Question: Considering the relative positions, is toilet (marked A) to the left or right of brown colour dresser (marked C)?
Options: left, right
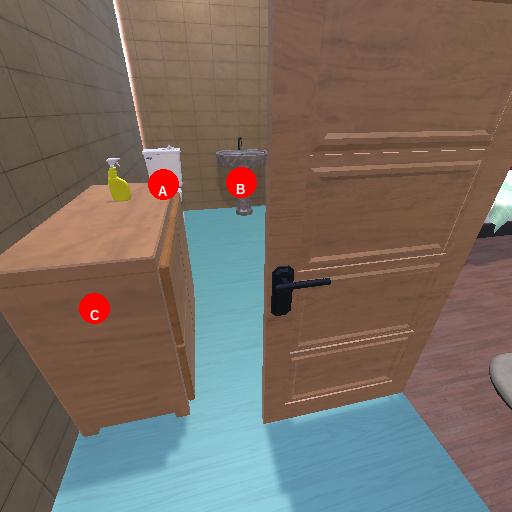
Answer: left